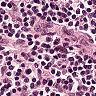
Metastatic tissue present: no